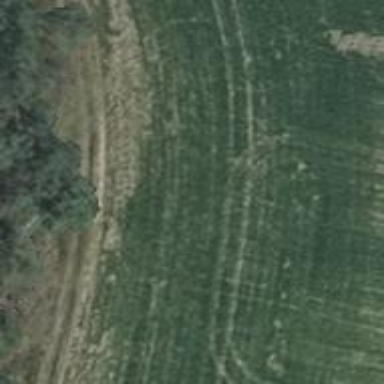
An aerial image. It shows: Grass track road with grade 5 tracktype.